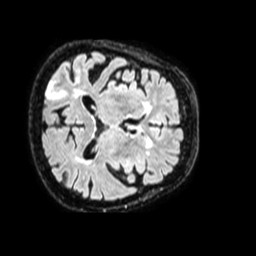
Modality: FLAIR
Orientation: axial
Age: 81
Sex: female
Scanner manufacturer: philips
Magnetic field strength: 1.5 T
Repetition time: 4.8 s
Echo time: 0.3351 s